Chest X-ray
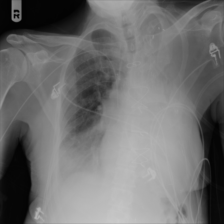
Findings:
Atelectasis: negative
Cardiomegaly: negative
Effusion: negative
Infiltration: negative
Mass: negative
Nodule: negative
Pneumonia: negative
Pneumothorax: negative
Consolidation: negative
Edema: negative
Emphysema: negative
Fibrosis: negative
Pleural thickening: negative
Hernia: negative